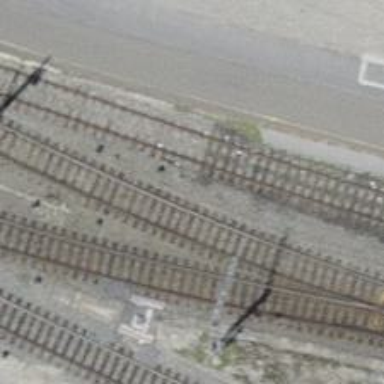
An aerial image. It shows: Single-track railway siding with electrified contact line. The voltage is 3000 and 15000.